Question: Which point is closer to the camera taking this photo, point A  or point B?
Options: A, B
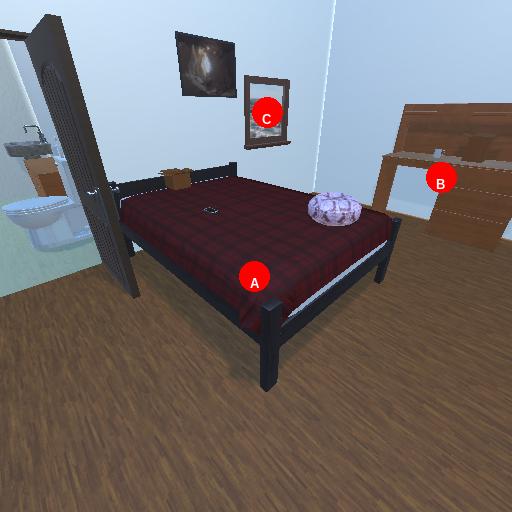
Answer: A